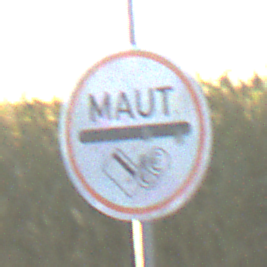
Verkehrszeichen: MautflichtigeStrecke
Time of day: SunriseSunset
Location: Outdoor (RoadRail)
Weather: Clear
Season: NotSpecified
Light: Natural